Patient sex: M
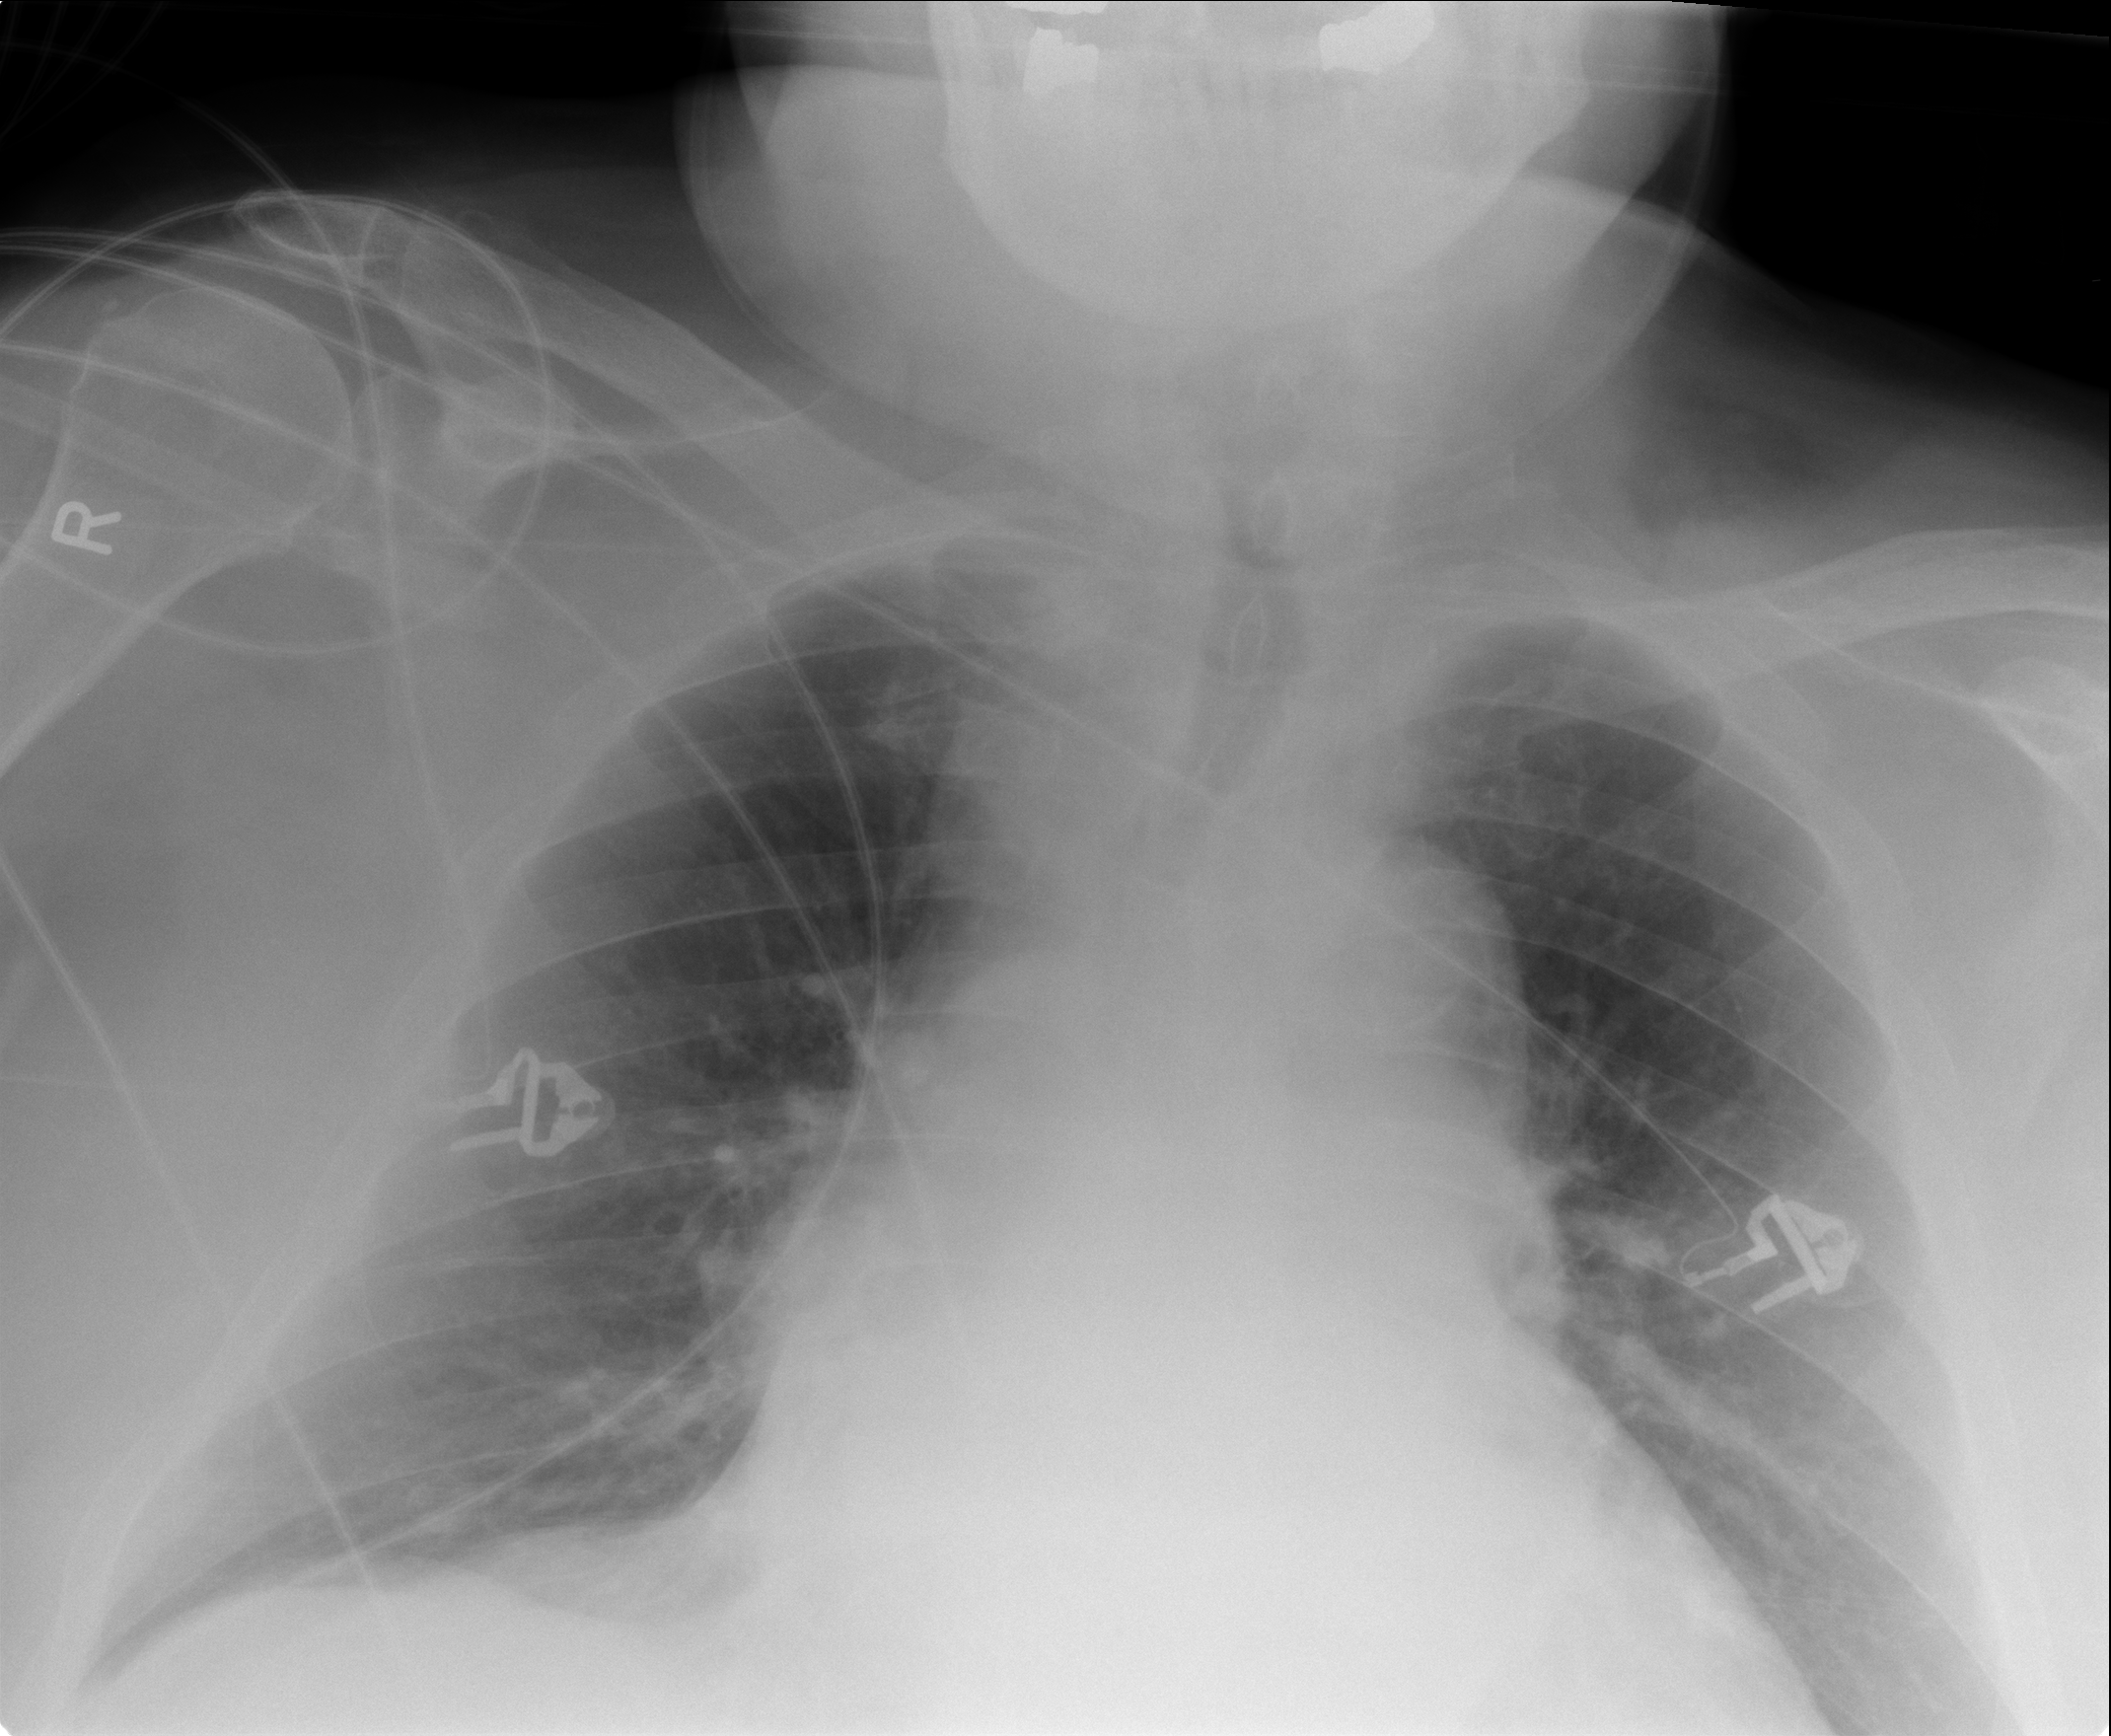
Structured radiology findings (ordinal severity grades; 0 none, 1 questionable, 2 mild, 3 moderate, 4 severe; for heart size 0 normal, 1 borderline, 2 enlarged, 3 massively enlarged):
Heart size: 2
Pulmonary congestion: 1
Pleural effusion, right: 0
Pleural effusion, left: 0
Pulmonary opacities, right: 0
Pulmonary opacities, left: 0
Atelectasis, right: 0
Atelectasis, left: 0